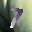
Label: 7